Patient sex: M
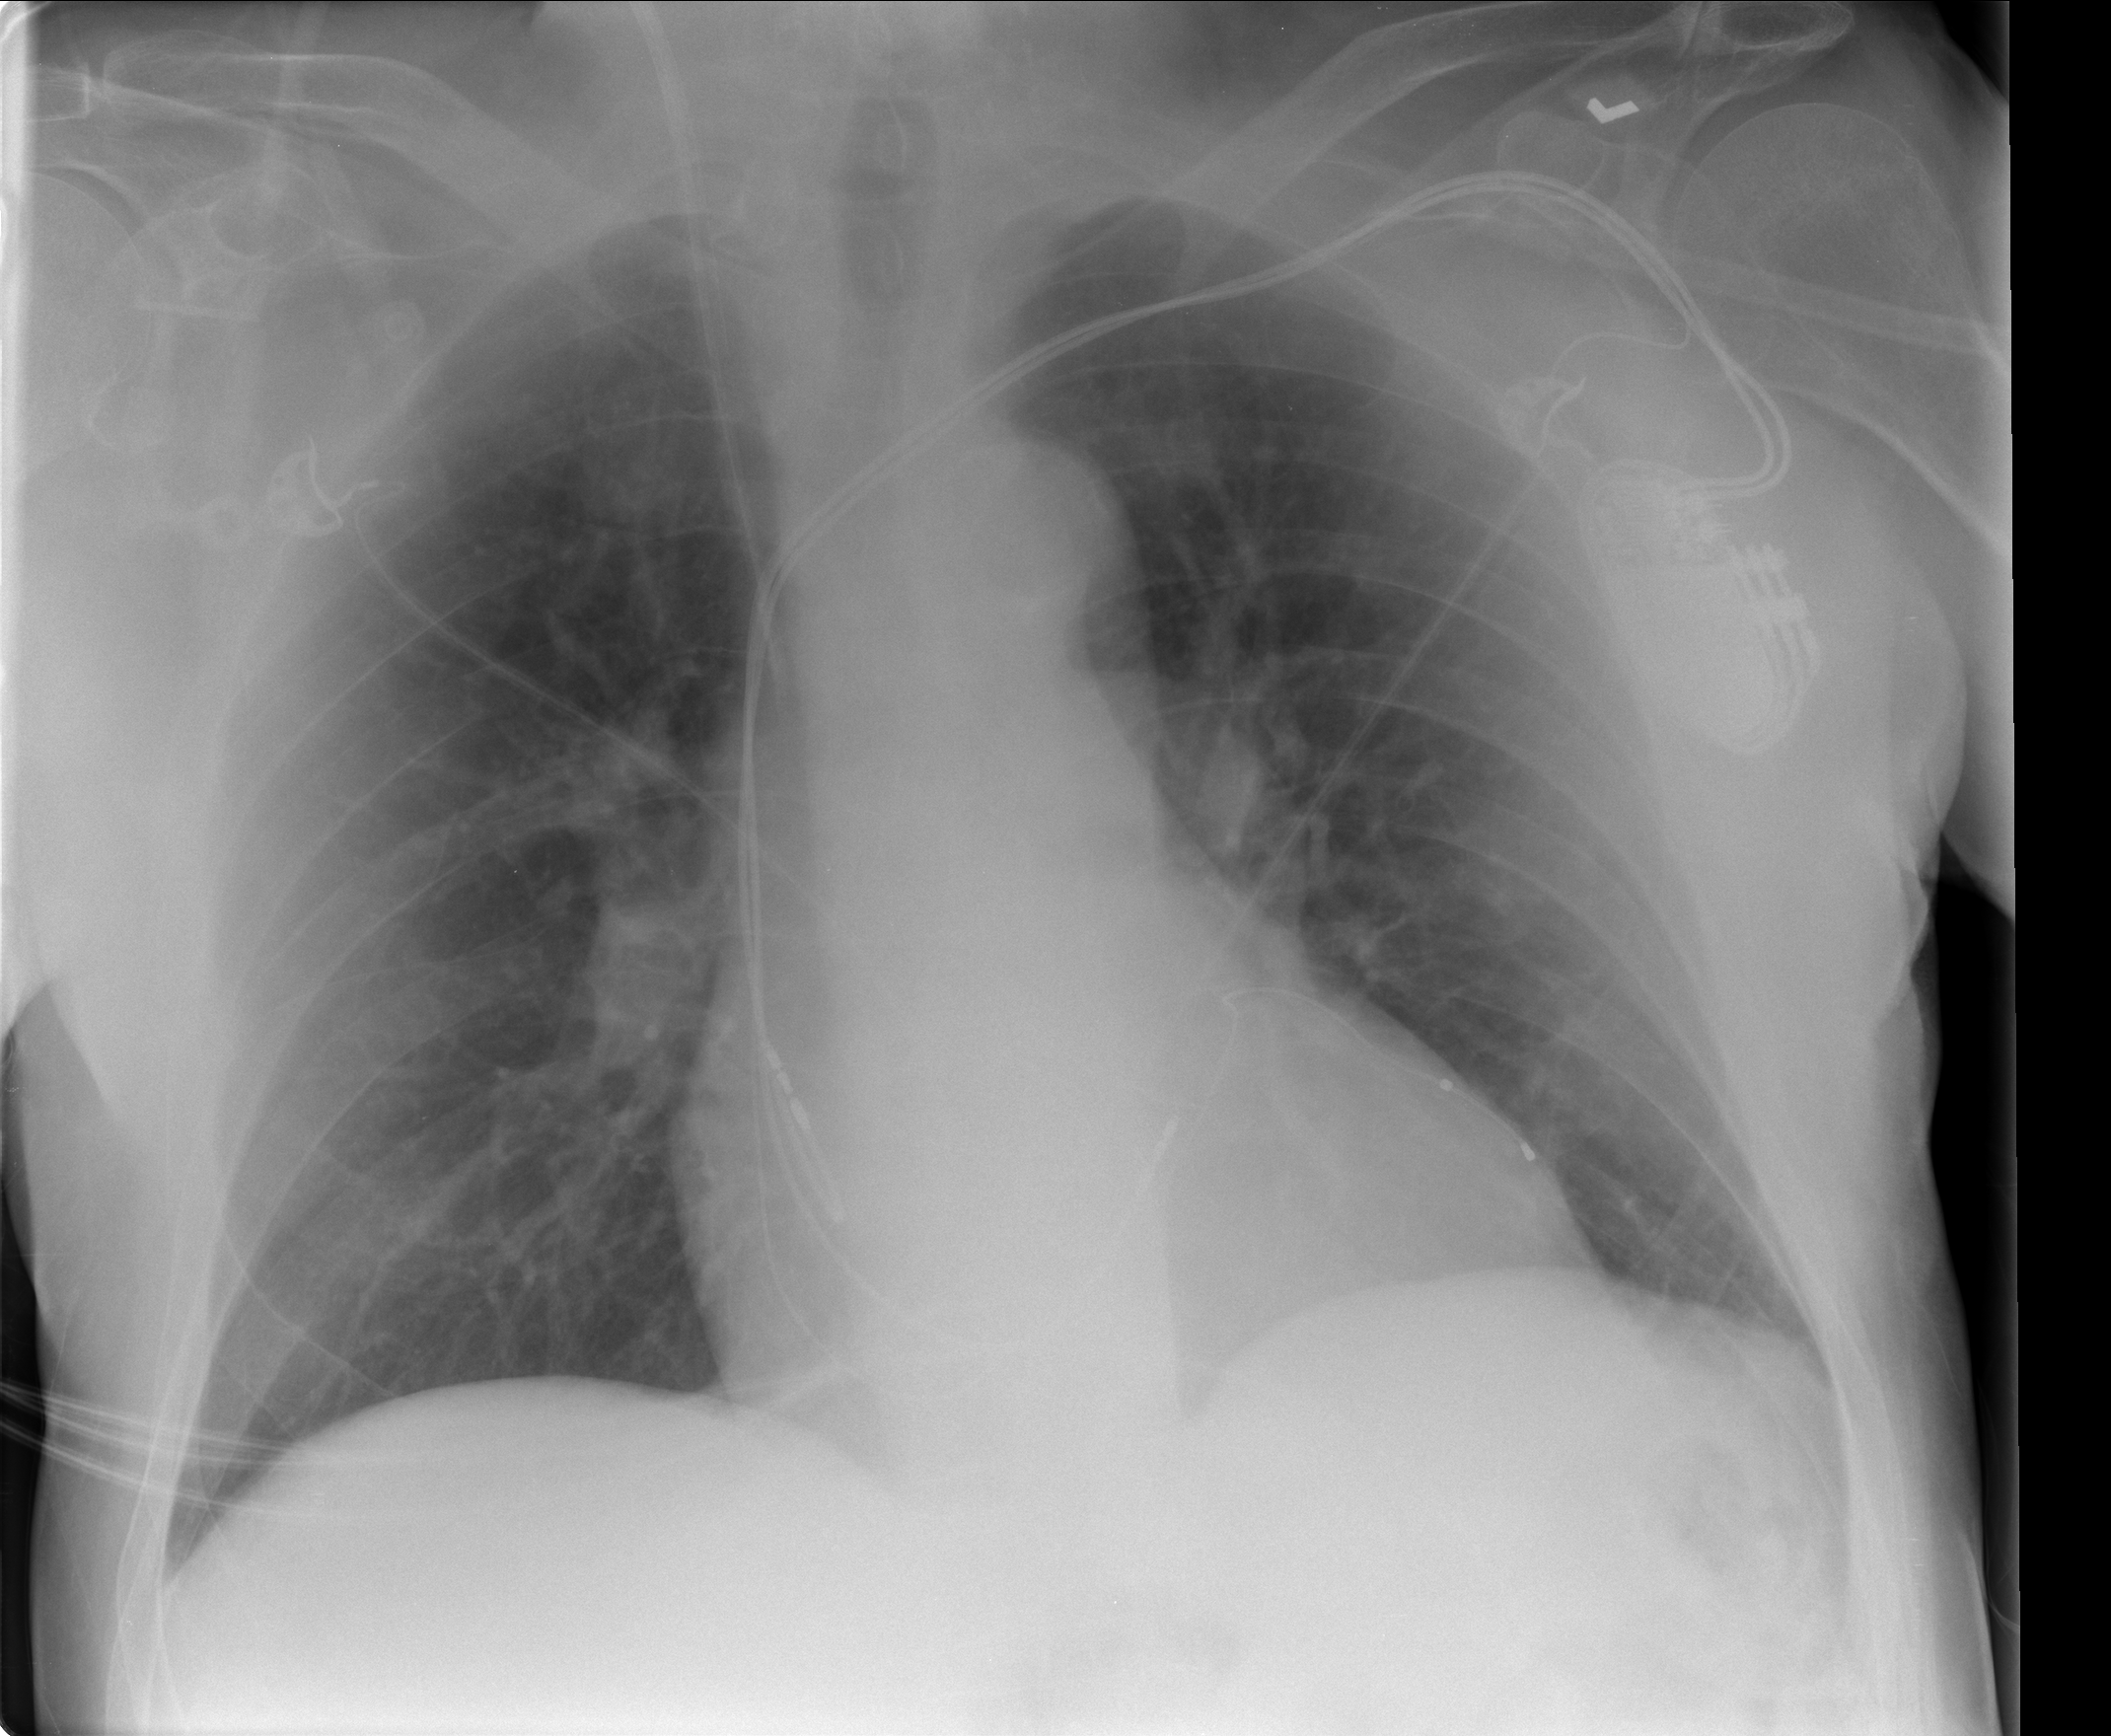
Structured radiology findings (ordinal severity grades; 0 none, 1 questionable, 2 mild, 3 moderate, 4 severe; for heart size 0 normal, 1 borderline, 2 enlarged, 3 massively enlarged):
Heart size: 1
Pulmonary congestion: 0
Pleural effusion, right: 0
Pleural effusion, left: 0
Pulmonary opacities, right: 0
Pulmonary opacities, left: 0
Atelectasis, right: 0
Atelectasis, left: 0